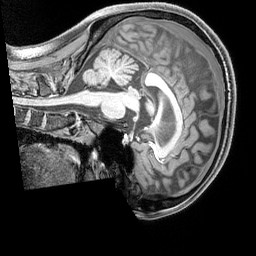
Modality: T1w
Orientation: sagittal
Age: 19
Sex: female
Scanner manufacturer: siemens
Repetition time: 2.3 s
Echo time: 0.00226 s